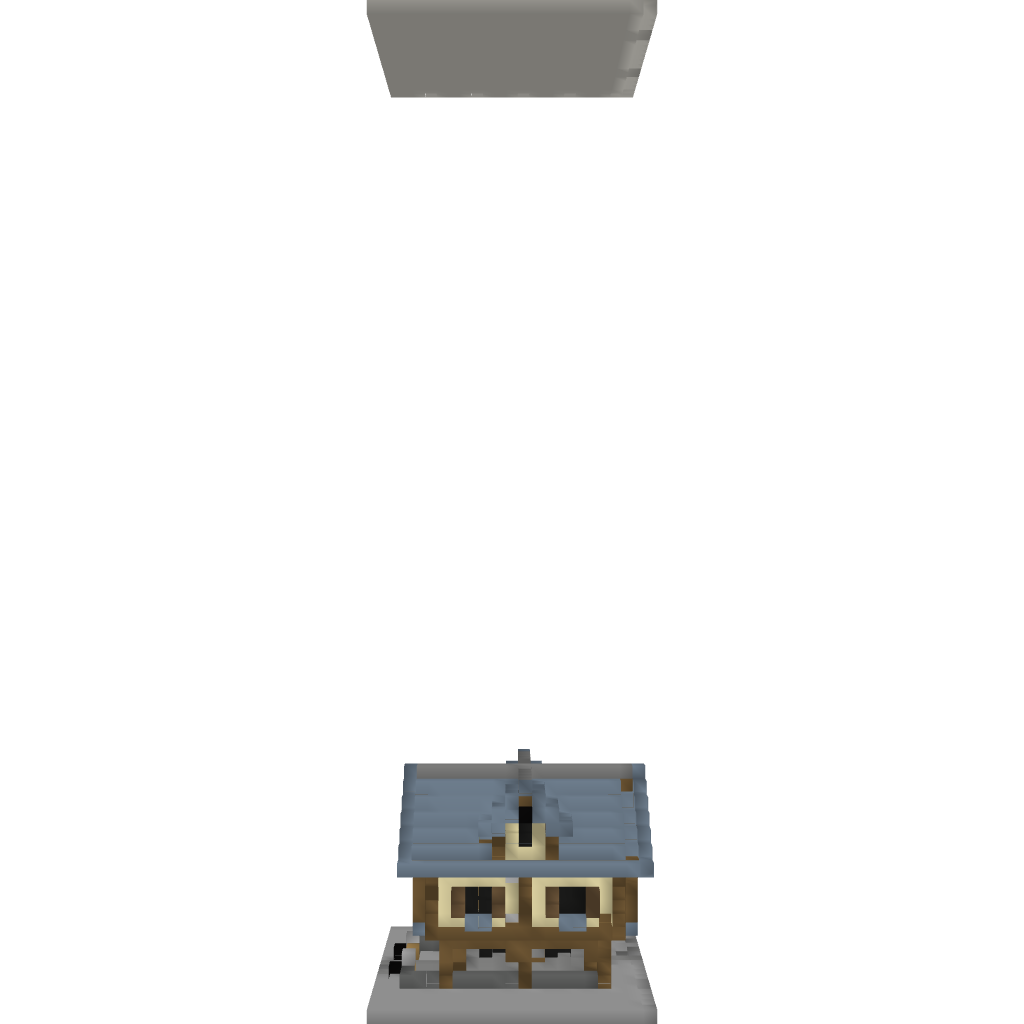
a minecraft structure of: Medieval Cottage